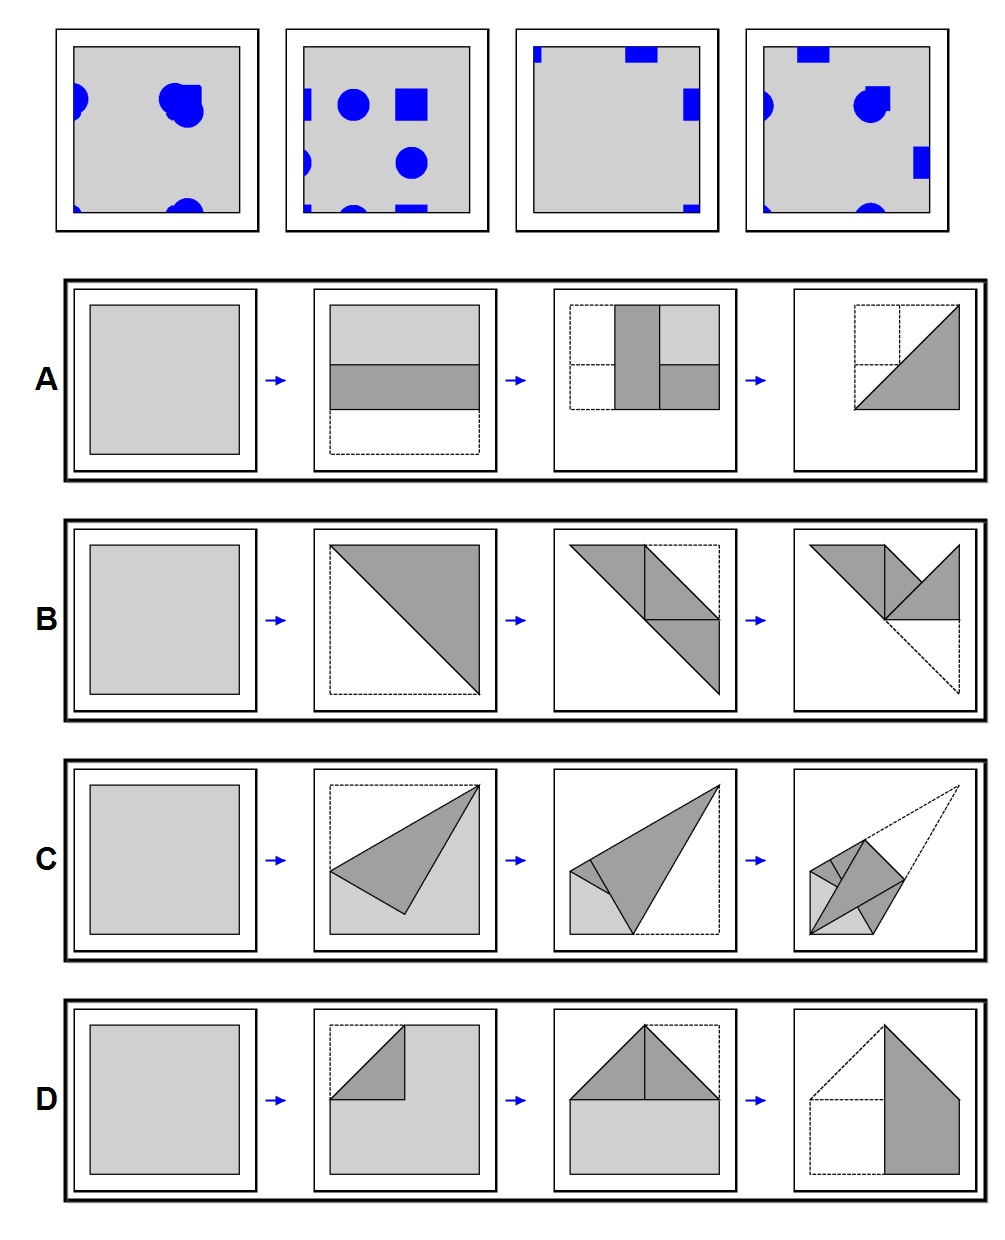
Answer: A